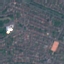
Land use / land cover: Residential